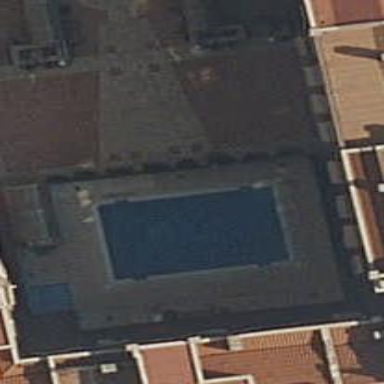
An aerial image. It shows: Swimming pool located in leisure land.